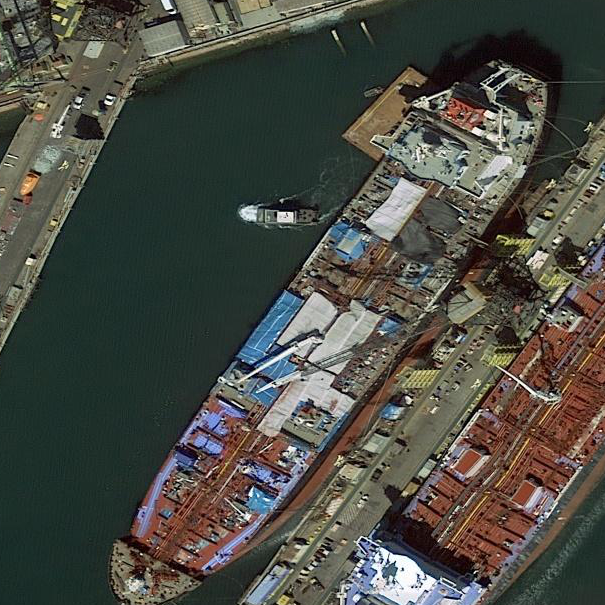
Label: Cargo_ship